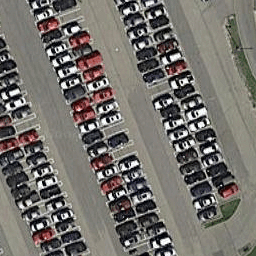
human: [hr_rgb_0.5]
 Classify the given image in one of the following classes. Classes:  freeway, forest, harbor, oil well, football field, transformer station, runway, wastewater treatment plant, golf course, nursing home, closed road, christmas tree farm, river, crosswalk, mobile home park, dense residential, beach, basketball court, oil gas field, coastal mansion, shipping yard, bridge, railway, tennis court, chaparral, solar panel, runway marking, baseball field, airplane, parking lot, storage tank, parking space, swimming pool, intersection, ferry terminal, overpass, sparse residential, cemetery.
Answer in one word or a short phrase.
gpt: parking lot